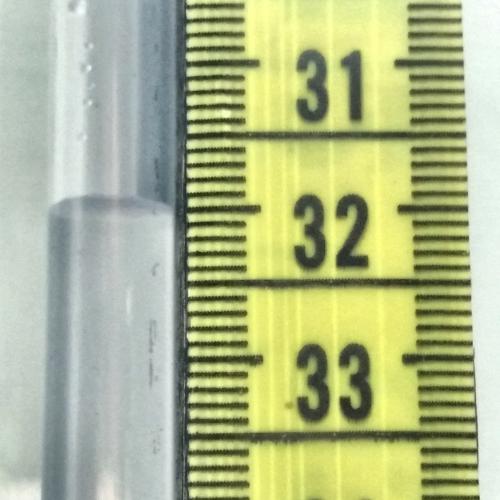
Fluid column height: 32.0 cm